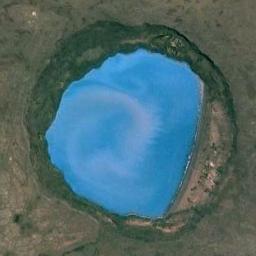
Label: lake